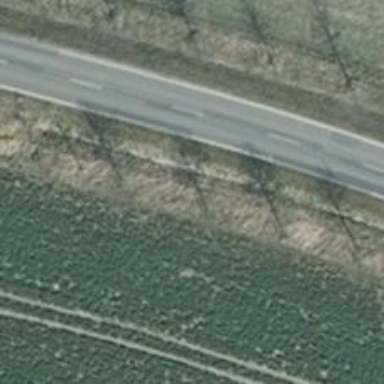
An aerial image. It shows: Secondary road with asphalt surface.